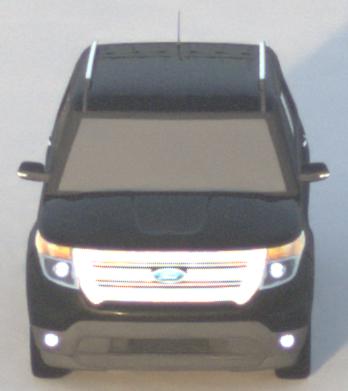
Make: Ford
Model: Explorer
Detailed model: Gen. 5
Model produced from: 2010
Model produced until: 2019
Doors: 5
Color: black
Road condition: dry road
Daytime: sunrise or sunset
Contrast: low contrast